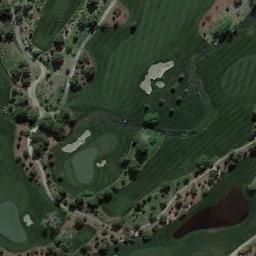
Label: golf_course